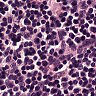
Metastatic tissue present: no